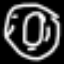
Label: donut